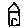
Label: house